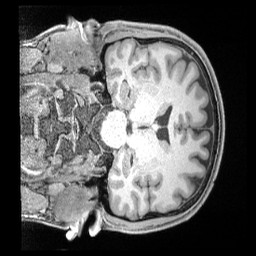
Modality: T1w
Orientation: coronal
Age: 39
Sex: male
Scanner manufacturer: siemens
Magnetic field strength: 3 T
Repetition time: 2 s
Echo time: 0.00211 s